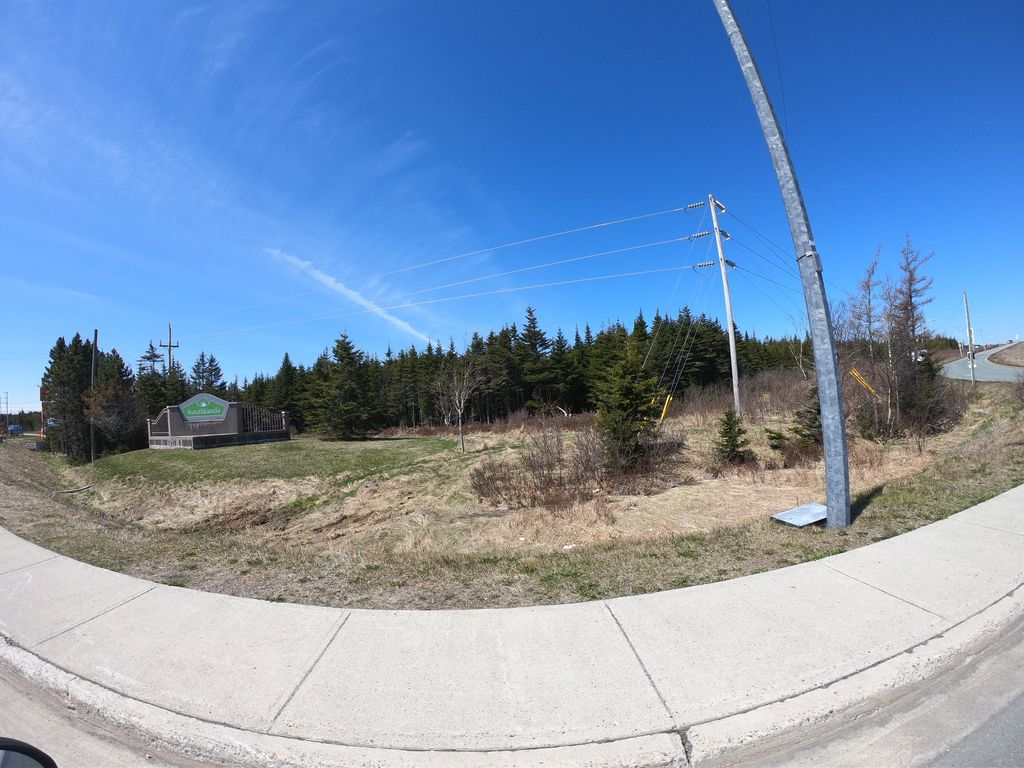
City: st_johns